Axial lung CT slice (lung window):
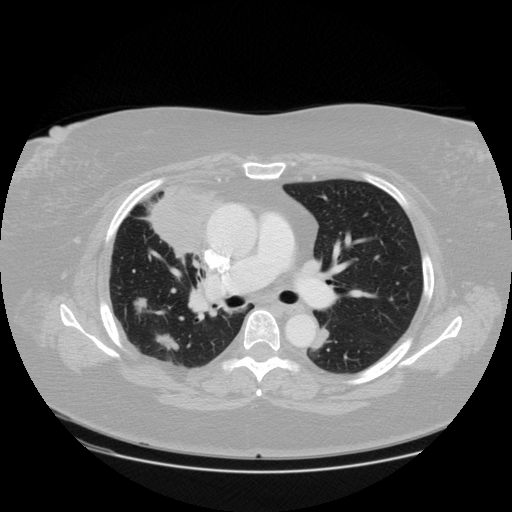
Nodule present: yes
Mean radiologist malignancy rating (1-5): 4.5